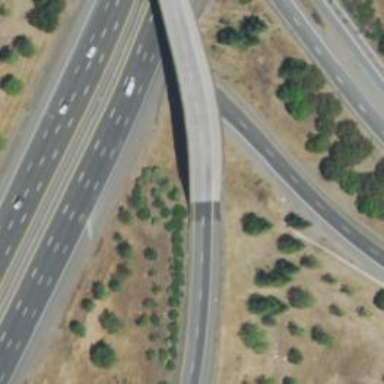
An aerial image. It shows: Bridge on motorway link.